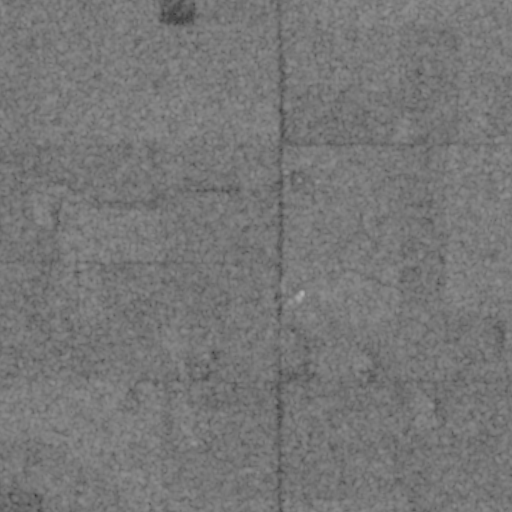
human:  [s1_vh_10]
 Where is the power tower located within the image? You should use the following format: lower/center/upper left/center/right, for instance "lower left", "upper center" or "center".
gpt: The power tower is located in the lower of the image.
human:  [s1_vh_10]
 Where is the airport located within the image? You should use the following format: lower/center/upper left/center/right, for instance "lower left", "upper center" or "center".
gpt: There is no airport in the image.

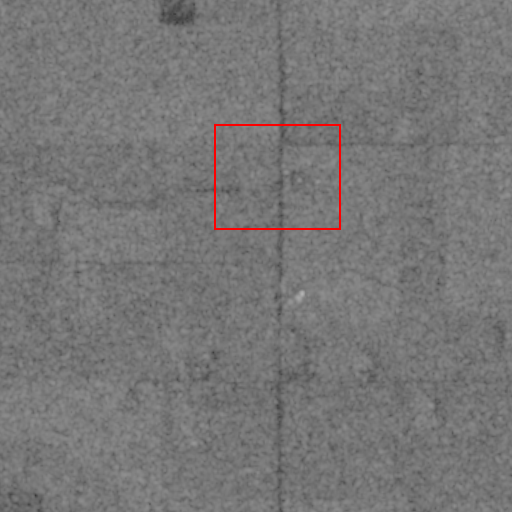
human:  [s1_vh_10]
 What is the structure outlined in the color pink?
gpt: There is no pink outline.
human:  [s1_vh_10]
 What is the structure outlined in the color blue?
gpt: There is no structure outlined in blue.